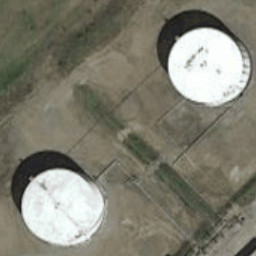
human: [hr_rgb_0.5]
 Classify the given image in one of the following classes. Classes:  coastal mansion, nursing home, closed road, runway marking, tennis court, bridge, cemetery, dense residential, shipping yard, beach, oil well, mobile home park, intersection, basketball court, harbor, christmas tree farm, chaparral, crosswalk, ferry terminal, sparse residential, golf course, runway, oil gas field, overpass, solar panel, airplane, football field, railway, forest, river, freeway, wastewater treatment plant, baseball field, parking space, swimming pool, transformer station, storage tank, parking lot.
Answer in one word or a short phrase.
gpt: storage tank